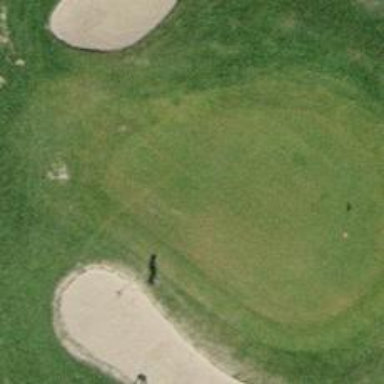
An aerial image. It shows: View of golf hole.